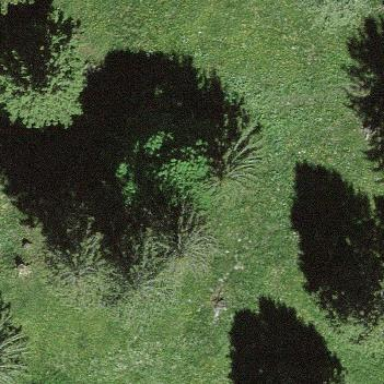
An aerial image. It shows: Serene woodland landscape.